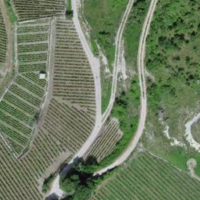
EUNIS habitat code: 40
Species observed at this site:
Stachys recta